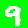
Digit: 9